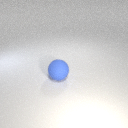
large blue rubber sphere